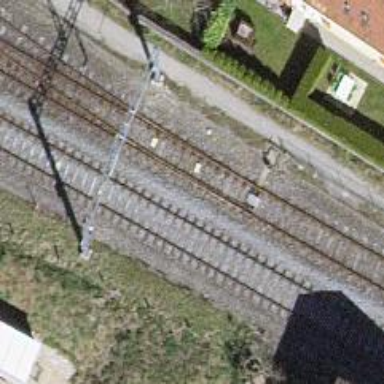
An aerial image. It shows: Railway switch.